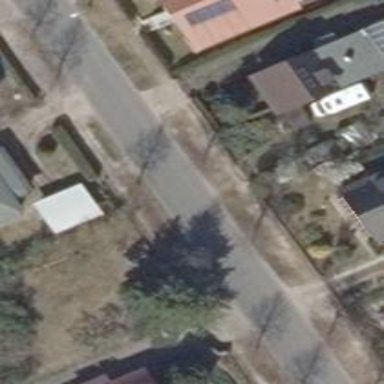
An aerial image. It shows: Footway along the road.